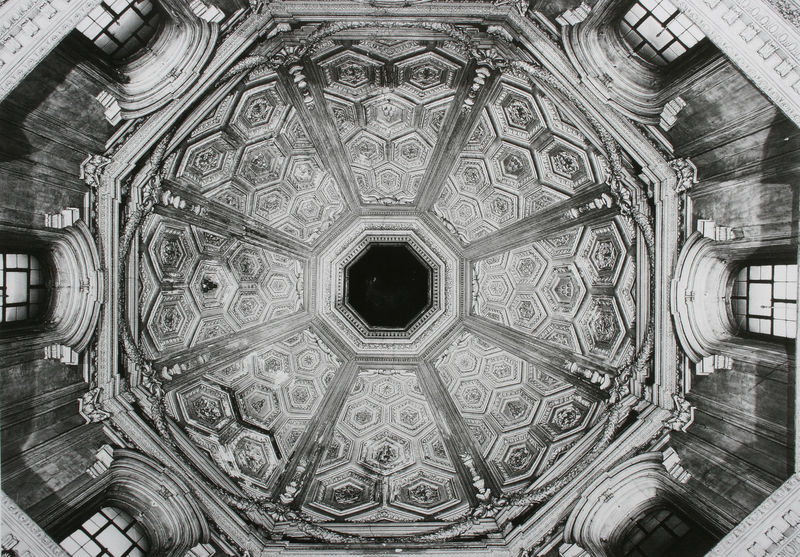
Titel: Kuppel
Künstler: Pietro da Cortona
Standort: Rom
Institution: S. Maria della Pace
Schlagwörter: schatten, weiß, dreieck, fenster, glas, grau, holz, laterne, licht, nacht, schwarz, säulen, dach, gebäude, schloss, muster, ornament, wand, architektur, barock, rahmen, stein, innenraum, felder, kirche, gold, decke, rund, ranken, relief, ecke, rahmung, bogen, italien, giebel, formen, pilaster, saal, rundbogen, kuppel, symmetrie, ornamente, verzierung, stuck, gestalt, aufsicht, foto, fotografie, photographie, bögen, punkte, kante, belichtung, gewölbe, fensterrahmen, balustrade, dom, rippen, form, schwarz weiss, loch, strahl, kathedrale, rom, girlanden, photo, halbrund, ecken, segmentbogen, untersicht, manierismus, rundbögen, kapelle, zentrum, kasetten, kassetten, kassettendecke, konsolen, konsole, inneraum, gehänge, kanten, streben, waben, geometrie, sakral, oktogon, achteck, sechseck, octogon, gebälk, kassette, bauwerk, feston, deckenmalerei, kasettendecke, froschperspektive, säulenordnung, ordnung, vierung, pilasterordnung, konsolgesims, verdachung, tambour, sakralarchitektur, fensterverdachung, festons, säulenordnungen, grabkapelle, gurte, gurtbogen, gurtbögen, freske, oberitalien, klostergewölbe, oktaeder, sechsecke, sprenggiebel, rahmungen, kirchendecke, von unten, segement, konslen, polygone, schluss, licht s, cinquecento, bogeng, knickpilaster, ksäulen, fresko, schdecke, oktogramm, hexagone